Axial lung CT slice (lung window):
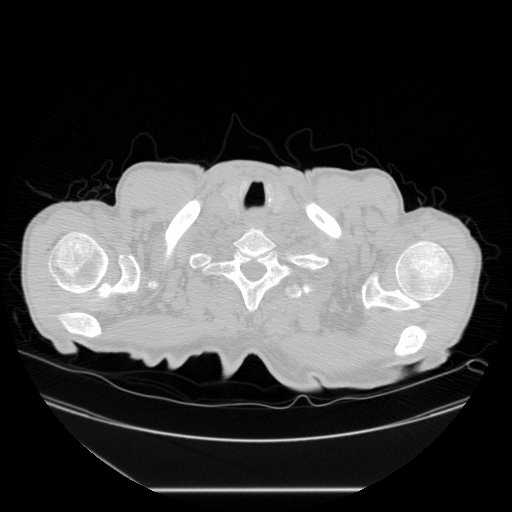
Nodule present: no